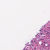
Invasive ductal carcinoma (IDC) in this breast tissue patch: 0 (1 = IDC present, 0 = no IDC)